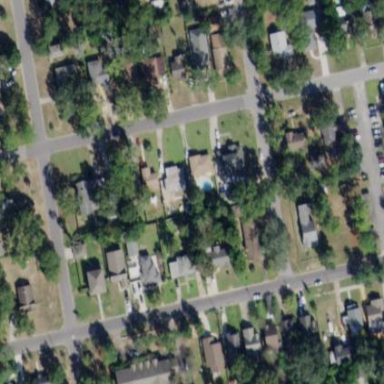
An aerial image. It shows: Residential area consisting of single-family homes.